Question: Count the number of objects in the diagram.
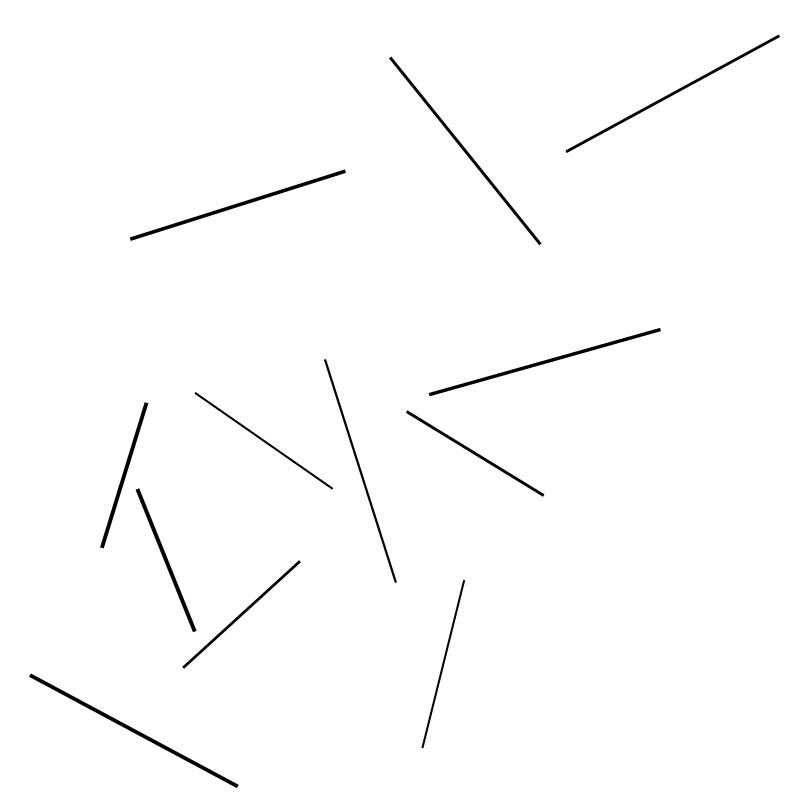
Answer: 12